Chest X-ray. View position: PA
Patient age: 43
Patient sex: F
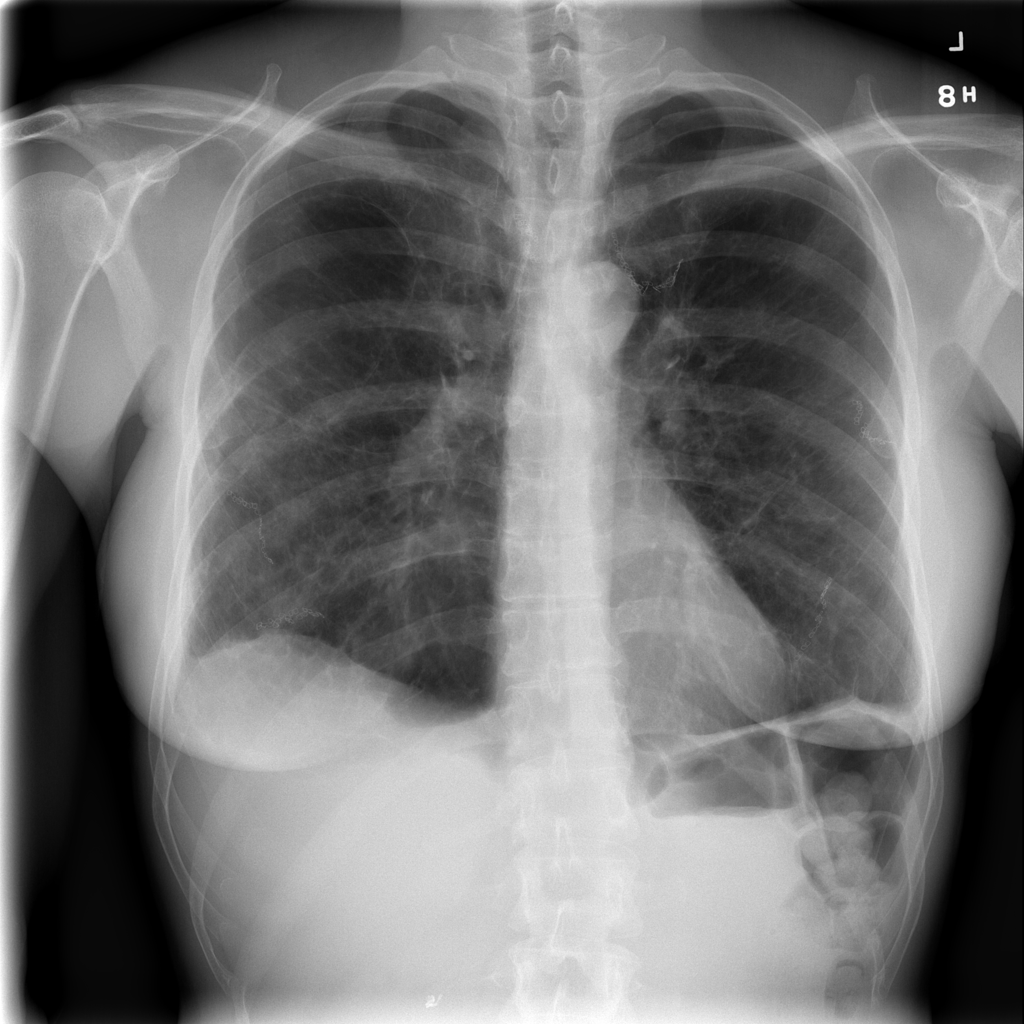
Finding: Pneumothorax